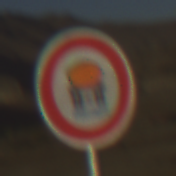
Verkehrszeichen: VerbotFahrzeugeWassergefaehrdenderLadung
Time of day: SunriseSunset
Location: Outdoor (Nature)
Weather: Clear
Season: NotSpecified
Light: Natural